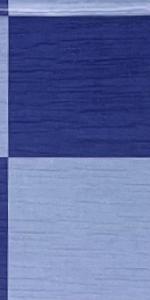
Label: Empty